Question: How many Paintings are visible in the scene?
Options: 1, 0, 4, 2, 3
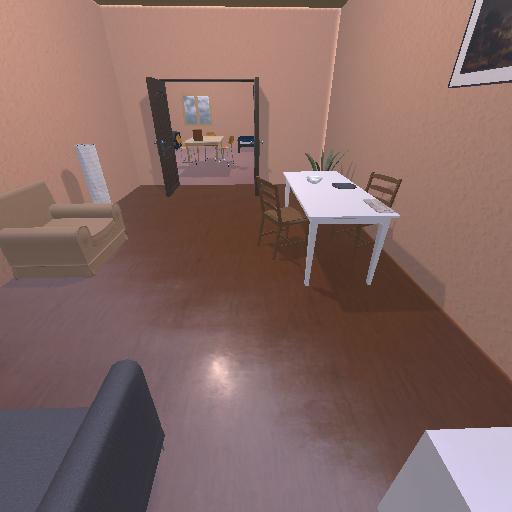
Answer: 1